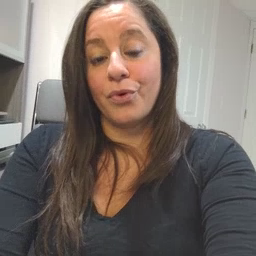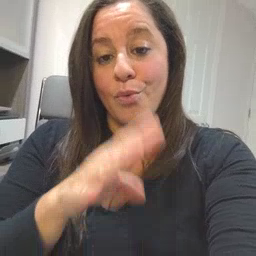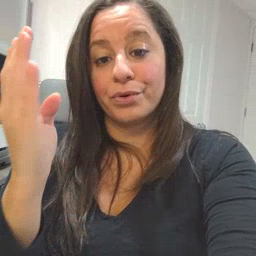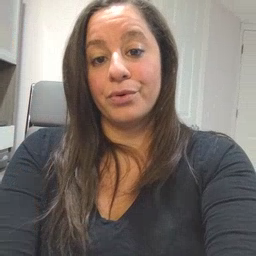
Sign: open